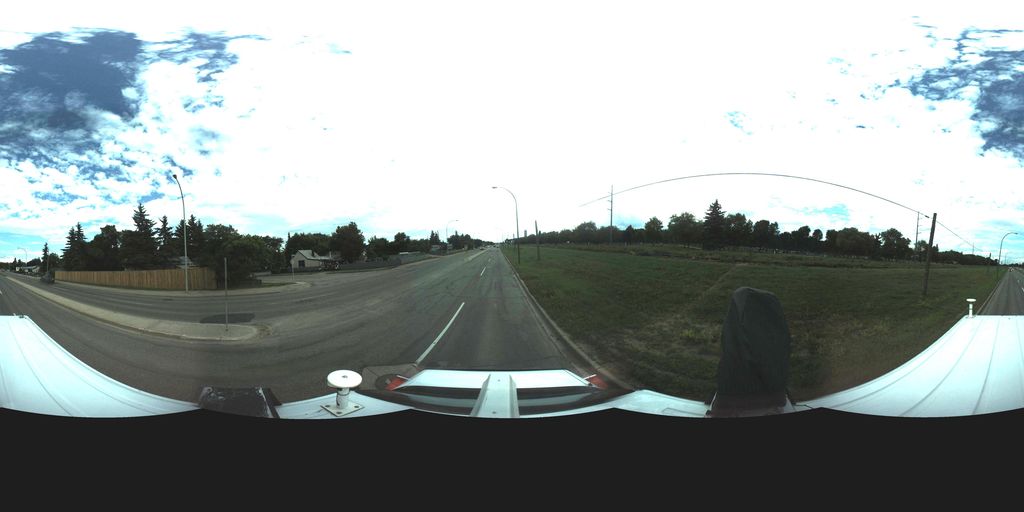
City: saskatoon